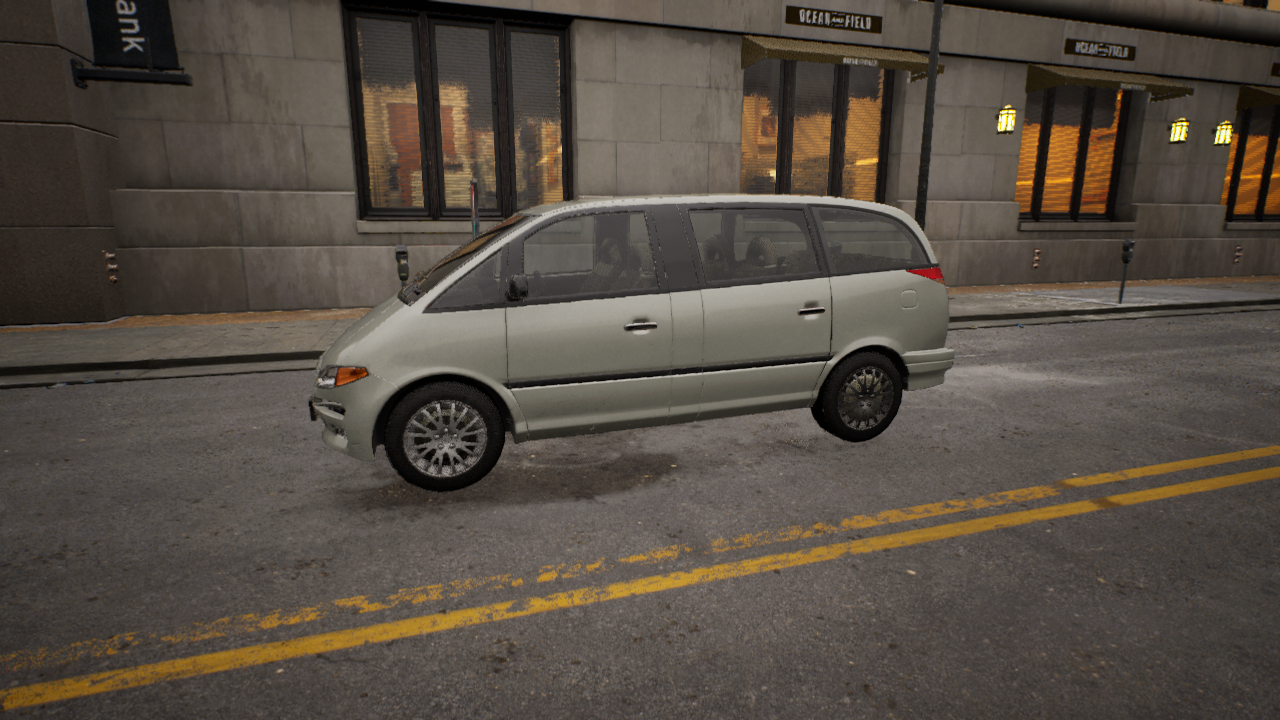
Venue: downtown
Lighting: golden hour
Vehicle rig: minivan